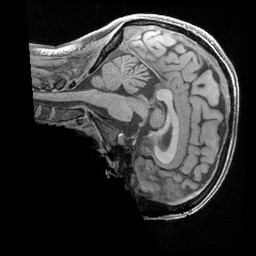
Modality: T1w
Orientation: sagittal
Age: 30
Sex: female
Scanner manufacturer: siemens
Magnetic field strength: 3 T
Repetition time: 2.4 s
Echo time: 0.00241 s